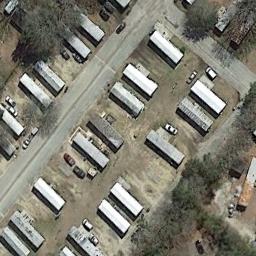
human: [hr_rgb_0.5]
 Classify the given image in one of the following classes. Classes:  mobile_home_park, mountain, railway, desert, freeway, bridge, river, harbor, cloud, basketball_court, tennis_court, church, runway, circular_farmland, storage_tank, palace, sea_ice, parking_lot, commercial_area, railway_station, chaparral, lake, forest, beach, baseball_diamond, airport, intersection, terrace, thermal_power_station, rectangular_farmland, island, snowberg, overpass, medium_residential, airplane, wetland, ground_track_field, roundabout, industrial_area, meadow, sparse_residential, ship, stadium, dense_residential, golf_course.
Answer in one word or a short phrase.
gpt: mobile_home_park